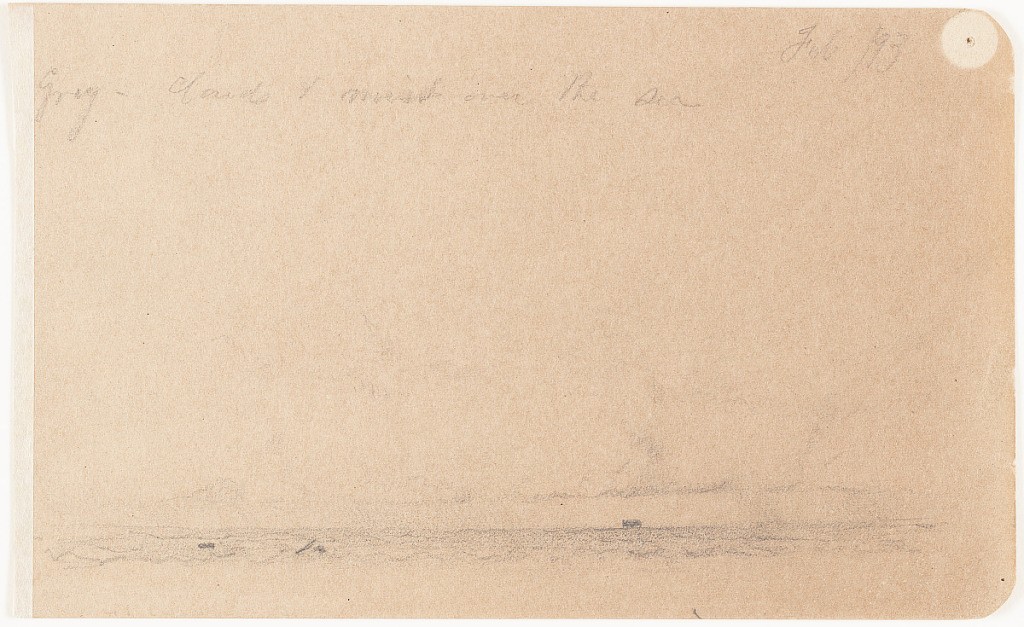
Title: Clouds and Mist over the Sea, Mexico
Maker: Frederic Edwin Church, American, 1826–1900
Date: February 1893
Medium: Graphite on light brown wove paper
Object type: drawing
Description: Seascape sketch showing a view of clouds and mist off the coast of Mexico, likely in the Gulf of Mexico near Veracruz. Dark, rippling ocean water extends from the foreground to the low horizon, where a distant ship is minimally visible at right. Billowing, energetic clouds comprise the rest of the composition and faint into invisibility toward center and the upper margin.